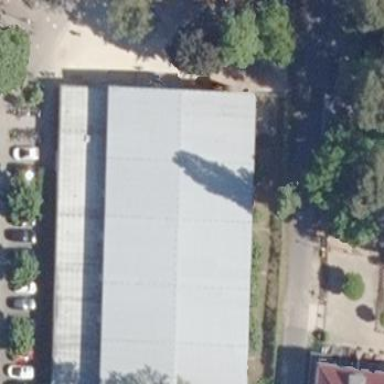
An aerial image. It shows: School building.